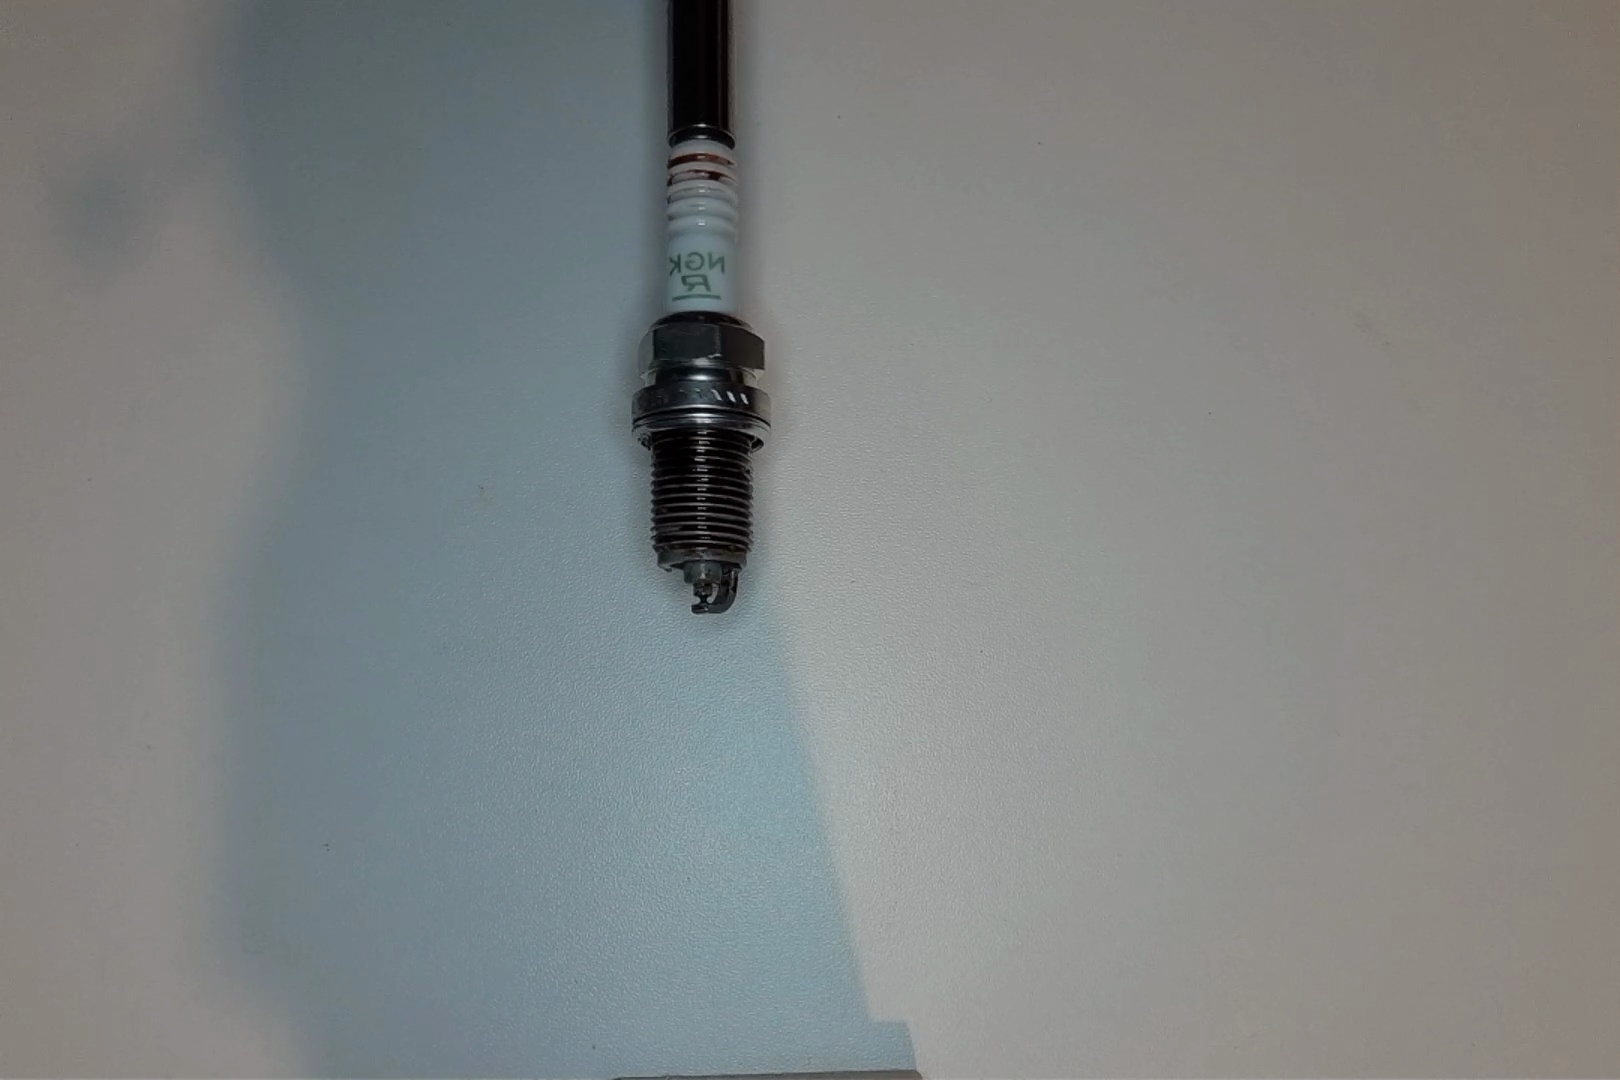
Label: anomaly